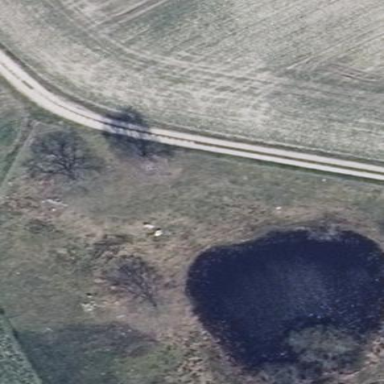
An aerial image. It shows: Pond with natural water.